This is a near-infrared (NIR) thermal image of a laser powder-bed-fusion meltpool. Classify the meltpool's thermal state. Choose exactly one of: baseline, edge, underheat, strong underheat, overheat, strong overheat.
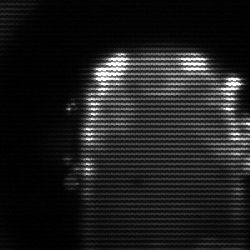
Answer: baseline